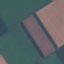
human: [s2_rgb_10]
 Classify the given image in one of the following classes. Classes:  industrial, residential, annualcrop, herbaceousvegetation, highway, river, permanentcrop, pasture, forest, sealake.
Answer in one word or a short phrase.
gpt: AnnualCrop